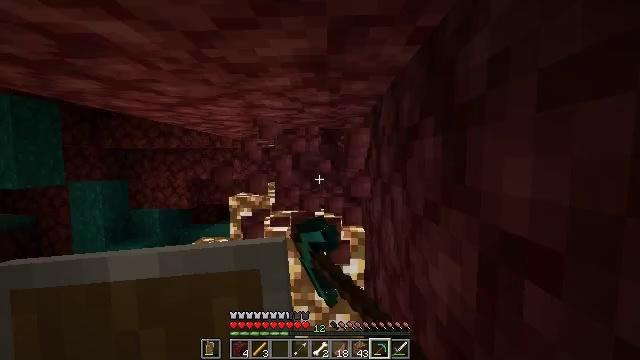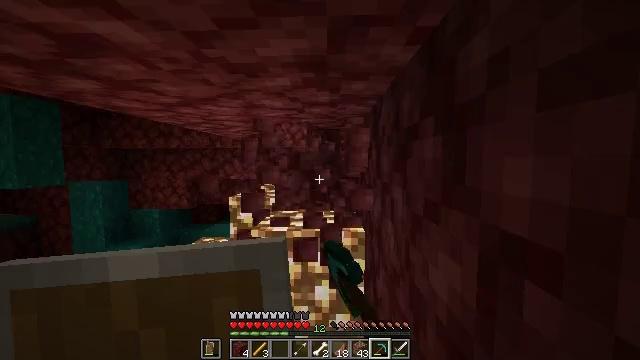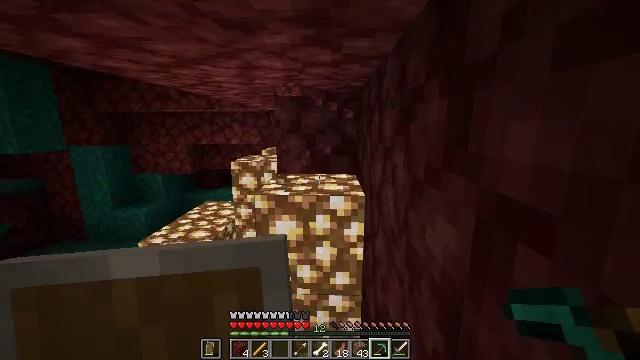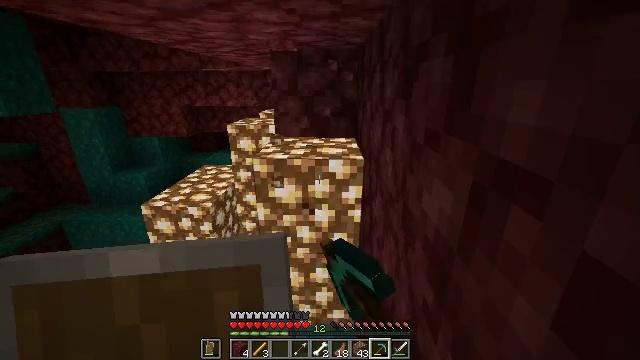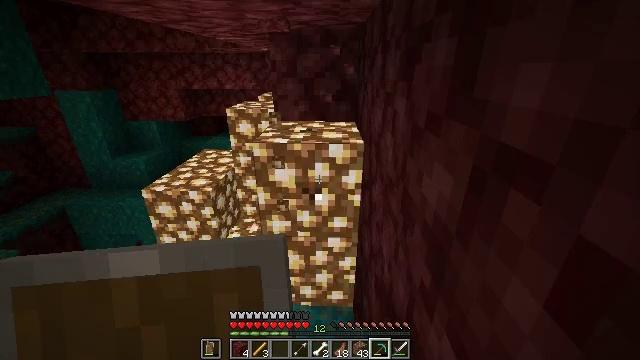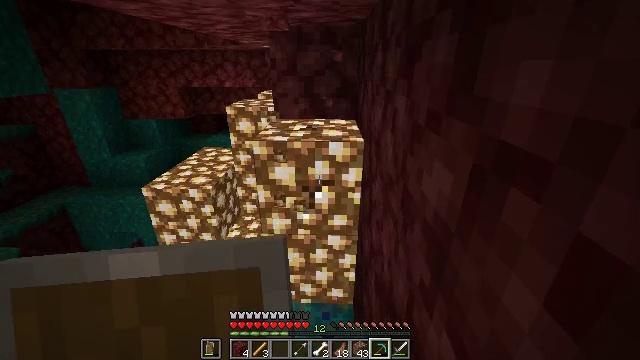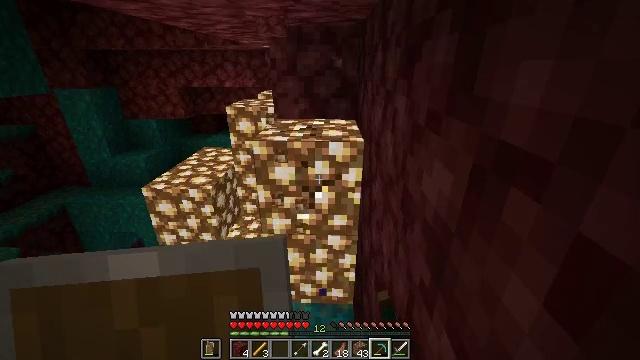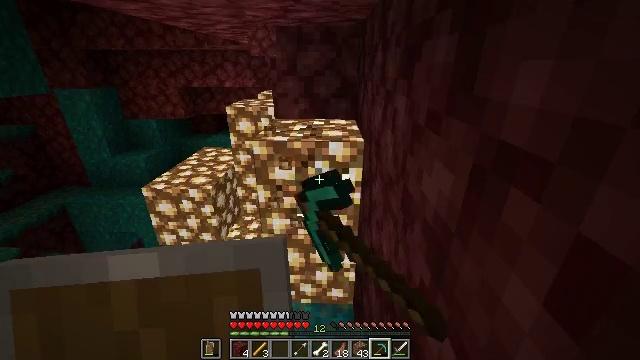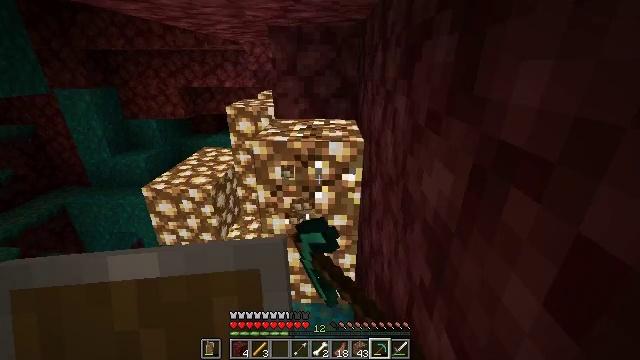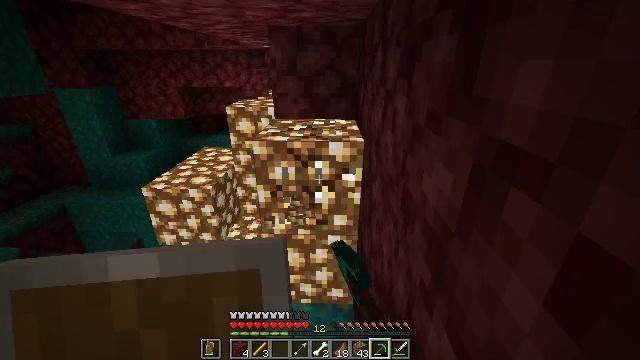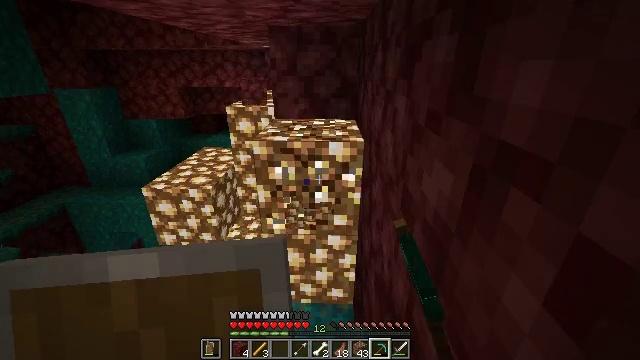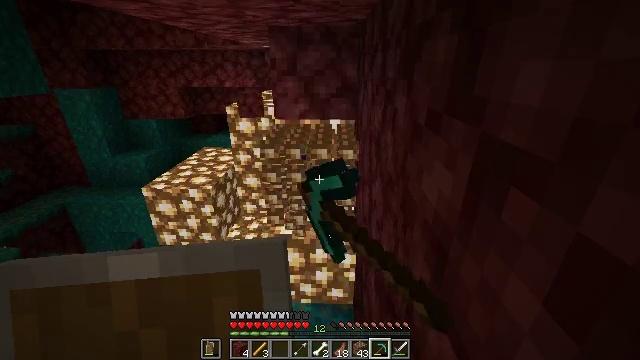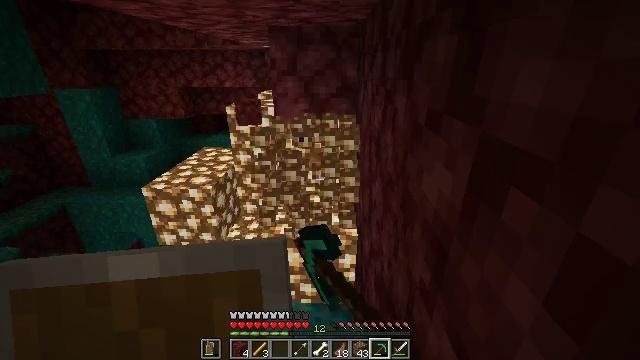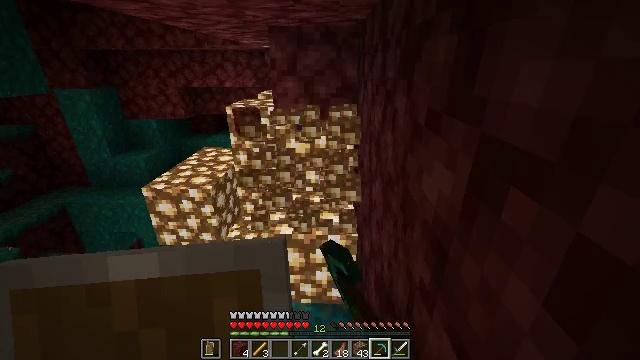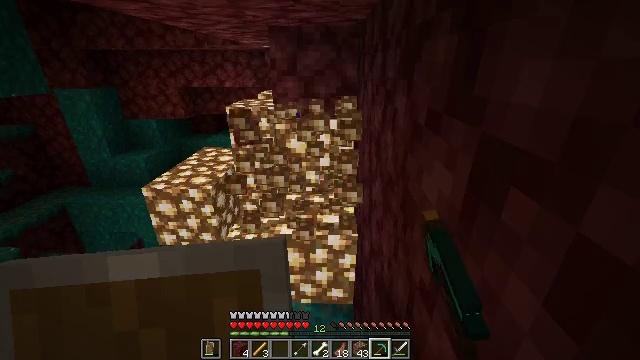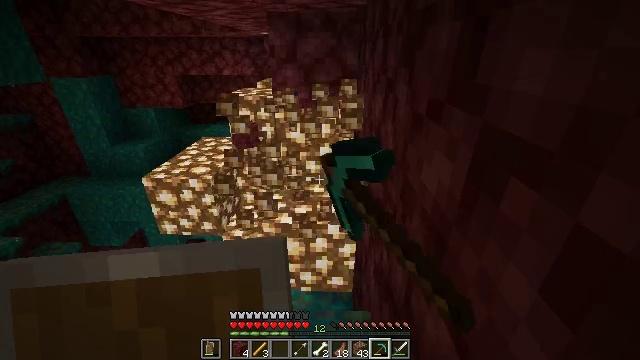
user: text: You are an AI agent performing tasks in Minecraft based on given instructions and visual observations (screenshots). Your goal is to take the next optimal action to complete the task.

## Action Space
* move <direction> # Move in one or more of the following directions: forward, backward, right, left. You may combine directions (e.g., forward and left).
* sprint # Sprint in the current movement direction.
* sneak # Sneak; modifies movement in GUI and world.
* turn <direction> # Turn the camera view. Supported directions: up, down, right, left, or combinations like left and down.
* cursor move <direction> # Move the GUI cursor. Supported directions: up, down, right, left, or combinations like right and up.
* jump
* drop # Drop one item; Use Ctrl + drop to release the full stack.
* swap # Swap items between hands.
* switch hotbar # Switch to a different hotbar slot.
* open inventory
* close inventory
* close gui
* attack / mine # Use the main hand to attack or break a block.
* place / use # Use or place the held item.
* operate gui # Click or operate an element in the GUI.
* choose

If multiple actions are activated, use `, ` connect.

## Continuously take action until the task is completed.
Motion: motion action
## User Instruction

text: Collect glowstone blocks for lighting.
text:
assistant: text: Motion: attack / mine
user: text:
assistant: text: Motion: turn down, attack / mine
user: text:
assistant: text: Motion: turn down, attack / mine
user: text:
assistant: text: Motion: turn down, attack / mine
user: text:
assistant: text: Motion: attack / mine
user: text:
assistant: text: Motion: attack / mine
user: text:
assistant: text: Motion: attack / mine
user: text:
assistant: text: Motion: attack / mine
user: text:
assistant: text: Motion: attack / mine
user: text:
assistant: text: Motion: attack / mine
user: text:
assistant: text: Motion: attack / mine
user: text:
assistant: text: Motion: attack / mine
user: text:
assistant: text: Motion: attack / mine
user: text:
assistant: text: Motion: attack / mine
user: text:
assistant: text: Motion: turn down, attack / mine
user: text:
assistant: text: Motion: turn down, attack / mine
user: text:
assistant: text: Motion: turn down, attack / mine
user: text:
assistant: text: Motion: attack / mine
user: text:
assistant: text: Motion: turn down, attack / mine
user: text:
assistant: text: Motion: turn down, attack / mine
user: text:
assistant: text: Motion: turn down, attack / mine
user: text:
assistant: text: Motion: attack / mine
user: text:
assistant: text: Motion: attack / mine
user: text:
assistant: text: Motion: attack / mine
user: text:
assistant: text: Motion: attack / mine
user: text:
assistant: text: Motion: attack / mine
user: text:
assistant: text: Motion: attack / mine
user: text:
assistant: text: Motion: attack / mine
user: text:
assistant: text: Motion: attack / mine
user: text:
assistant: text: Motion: attack / mine